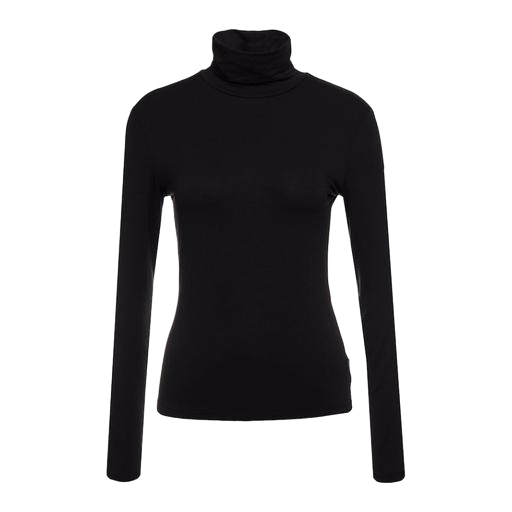
black polo-neck top, turtleneck tee, high-neck top, white background